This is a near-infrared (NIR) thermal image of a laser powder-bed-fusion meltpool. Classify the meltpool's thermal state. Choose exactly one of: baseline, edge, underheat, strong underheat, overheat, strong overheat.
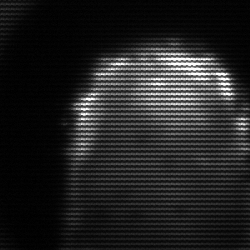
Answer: strong underheat